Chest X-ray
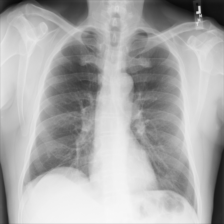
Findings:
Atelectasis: negative
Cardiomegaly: negative
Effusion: negative
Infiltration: negative
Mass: negative
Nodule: negative
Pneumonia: negative
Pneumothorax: negative
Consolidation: negative
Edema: negative
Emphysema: negative
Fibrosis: negative
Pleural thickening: negative
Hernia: negative